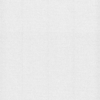
Label: dusty